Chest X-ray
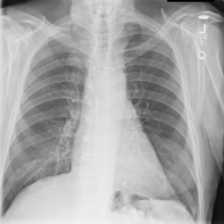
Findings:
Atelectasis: negative
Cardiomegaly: negative
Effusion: negative
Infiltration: negative
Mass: negative
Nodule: negative
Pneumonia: negative
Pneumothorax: negative
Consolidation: negative
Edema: negative
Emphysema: negative
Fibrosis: negative
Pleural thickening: negative
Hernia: negative